Question: I have the following situation:
'''
<?xml version="1.0" encoding="utf-8"?>
<LinearLayout
xmlns:android="http://schemas.android.com/apk/res/android"
xmlns:app="http://schemas.android.com/apk/res-auto"
android:layout_width="match_parent"
android:layout_height="match_parent"
android:orientation="vertical"
>
<LinearLayout
android:layout_width="match_parent"
android:layout_height="wrap_content"
android:paddingTop="3dp"
android:paddingBottom="3dp"
android:paddingLeft="6dp"
android:paddingRight="6dp"
android:orientation="horizontal">
<com.myappnamespace.old.widgets.RoundBorderedImageView
android:layout_width="53dp"
android:layout_height="53dp"
app:src="@drawable/avatar_john_doe"
android:layout_gravity="bottom"
app:borderColor="#ff0"
/>
<com.myappnamespace.old.widgets.ConversationCloud
android:id="@+id/block"
android:layout_width="15dp"
android:layout_height="15dp"
android:layout_gravity="bottom"
android:layout_marginBottom="15dp"
android:layout_marginLeft="10dp"
/>
<RelativeLayout
android:id="@+id/message"
android:minHeight="100dp"
android:layout_height="wrap_content"
android:layout_width="fill_parent"
android:background="#fff"
android:padding="6dp"
android:layout_gravity="bottom"
>
<TextView
android:id="@+id/text"
android:layout_width="wrap_content"
android:layout_height="wrap_content"
android:text="Some dummy text: Lorem ipsum dolor sit amet, consectetur adipiscing elit. Phasellus quis lectus metus, at posuere neque. Sed pharetra nibh eget orci convallis at posuere leo convallis. Sed blandit augue vitae augue scelerisque bibendum. Vivamus sit amet libero turpis, non venenatis urna. In blandit, odio convallis suscipit venenatis, ante ipsum cursus augue."
/>
</RelativeLayout>
</LinearLayout>
<LinearLayout
android:layout_width="match_parent"
android:layout_height="wrap_content"
android:paddingTop="3dp"
android:paddingBottom="3dp"
android:paddingLeft="6dp"
android:paddingRight="6dp"
android:orientation="horizontal">
<RelativeLayout
android:id="@+id/message2"
android:minHeight="100dp"
android:layout_height="wrap_content"
android:layout_width="200dp"
android:background="#fff"
android:padding="6dp"
android:layout_gravity="bottom"
>
<TextView
android:id="@+id/text2"
android:layout_width="wrap_content"
android:layout_height="wrap_content"
android:text="Some dummy text: Lorem ipsum dolor sit amet, consectetur adipiscing elit. Phasellus quis lectus metus, at posuere neque. Sed pharetra nibh eget orci convallis at posuere leo convallis. Sed blandit augue vitae augue scelerisque bibendum. Vivamus sit amet libero turpis, non venenatis urna. In blandit, odio convallis suscipit venenatis, ante ipsum cursus augue."
/>
</RelativeLayout>
<com.myappnamespace.old.widgets.ConversationCloud
android:id="@+id/block2"
android:layout_width="15dp"
android:layout_height="15dp"
android:layout_gravity="bottom"
android:layout_marginBottom="15dp"
android:layout_marginRight="10dp"
app:cloud_direction="right"
/>
<com.myappnamespace.old.widgets.RoundBorderedImageView
android:layout_width="53dp"
android:layout_height="53dp"
app:src="@drawable/avatar_john_doe"
android:layout_gravity="bottom"
app:borderColor="#ff0"
/>
</LinearLayout>
</LinearLayout>
'''
Result:

The message block of the first row is filling up the space, because it has two view elements ahead of it and 'layout_height="fill_parent"'. This is working fine, but I'm struggling to get the same result for the second row, with the exception that the message block is on the left. If I do that with 'fill_parent' on the message, it fills up the whole screen. I am looking for a way (without modifying the layout with Java code) to let the avatar and the 'ConversationCould' image push the message block to the left.
In the code I have set the width of the second message block to 100dp to demonstrate how it should look like (but then empty space filled up).
I have tried a relative layout instead of a linear layout, but that doesn't work, because of the needed gravity bottom.
I hope someone is more experienced in this and can offer a solution. Your help is appreciated.
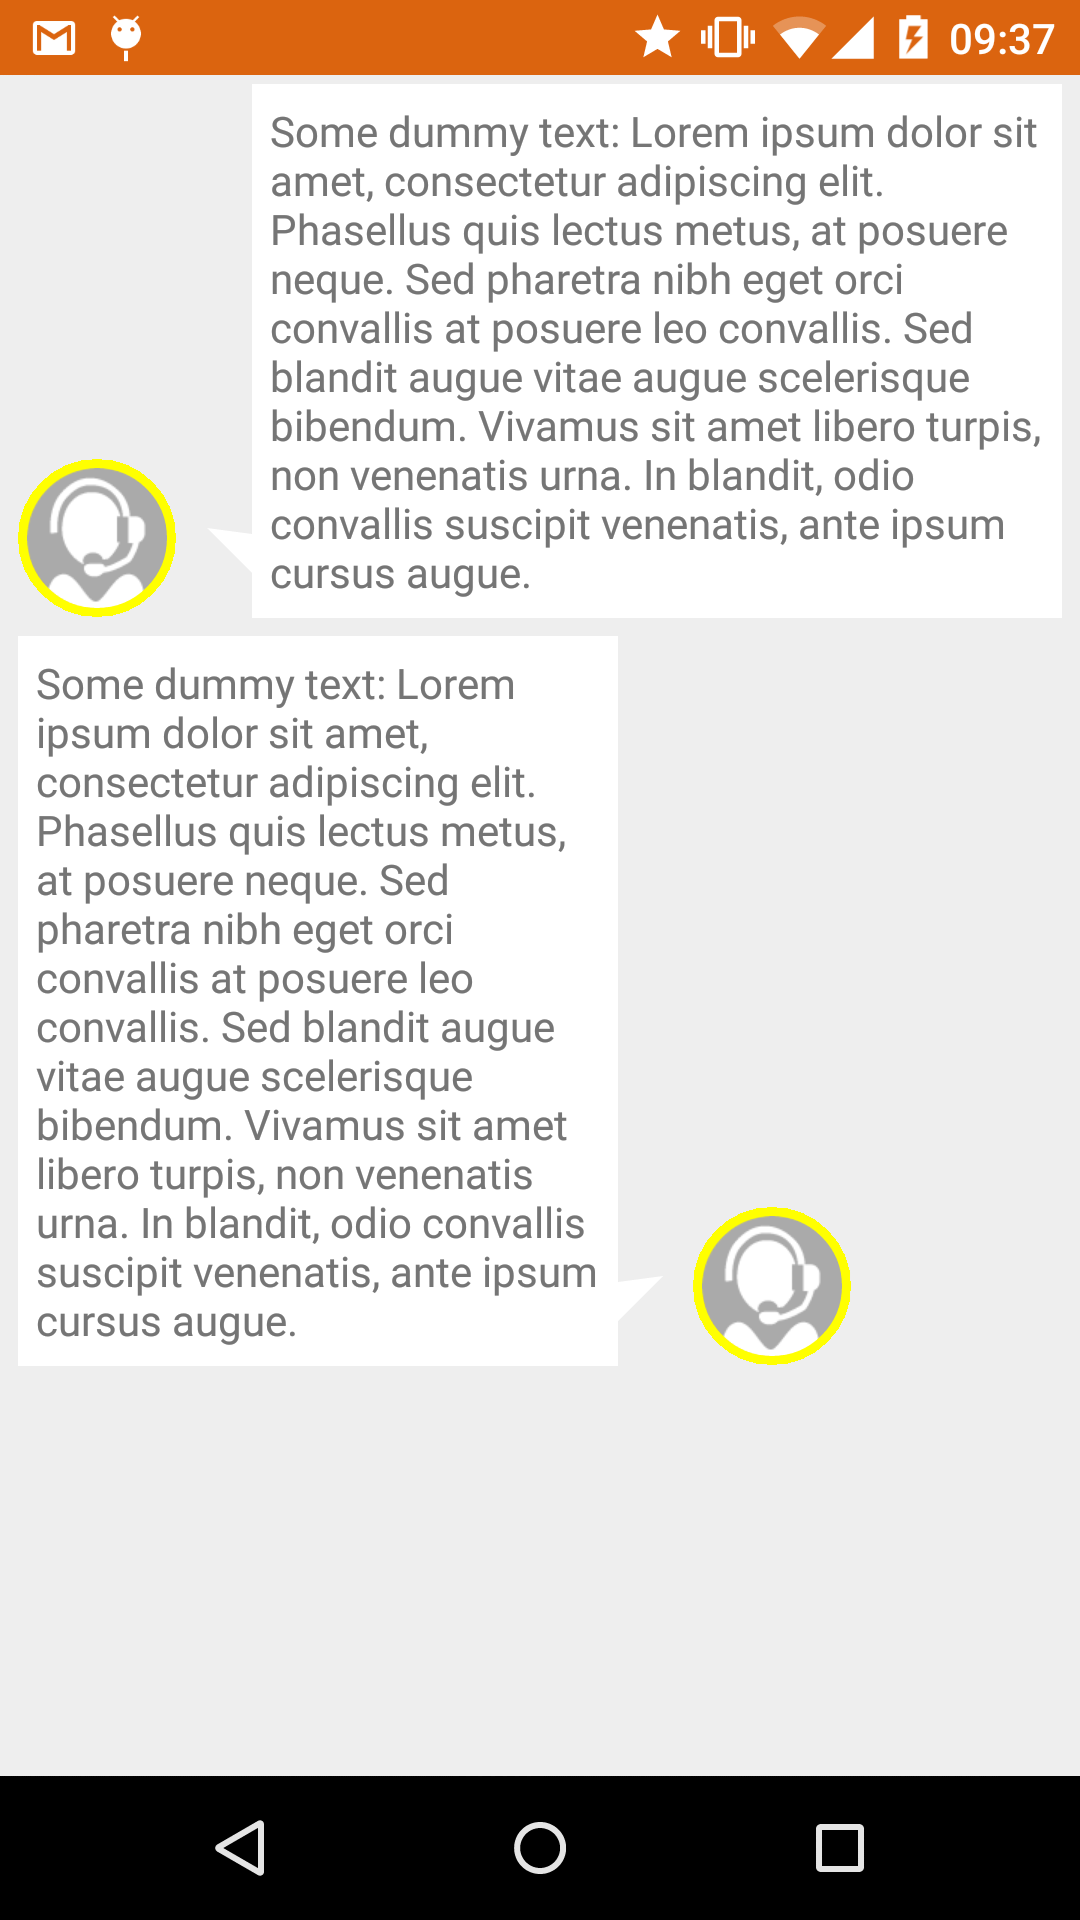
Answer: put 'weight=1' and 'width=0dp' for relativelayout the text inside should have 'match_parent' for width